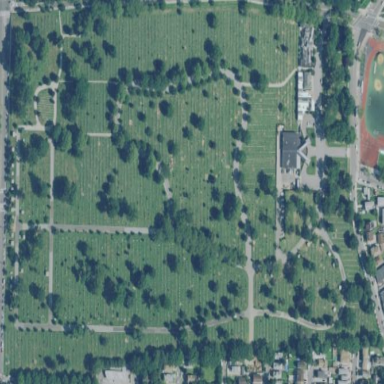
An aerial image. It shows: Cemetery.